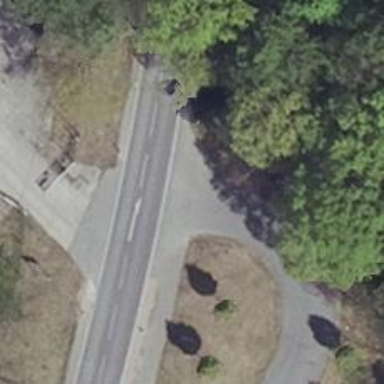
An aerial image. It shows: Asphalt service road.